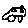
Label: car